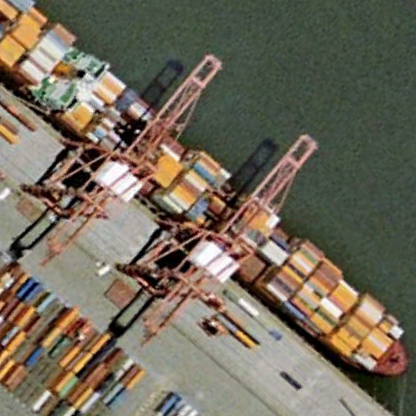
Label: Container_ship